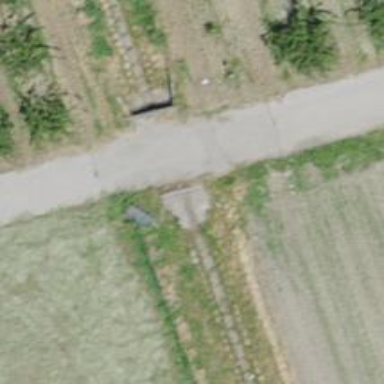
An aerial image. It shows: Culvert tunnel under canal.